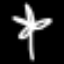
Label: palm tree